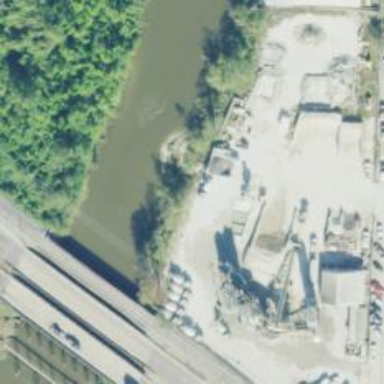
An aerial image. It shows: Industrial area with concrete plant.